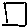
Label: square